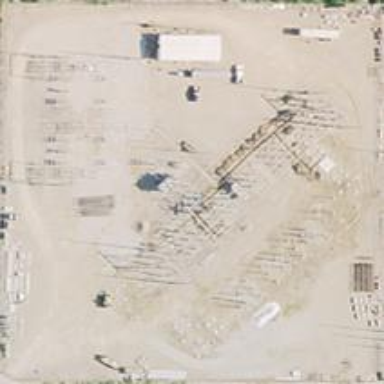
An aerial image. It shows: Distribution level power substation enclosed by fence.